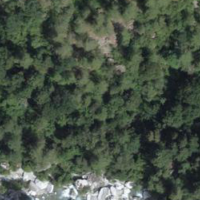
EUNIS habitat code: 41
Species observed at this site:
Humulus lupulus